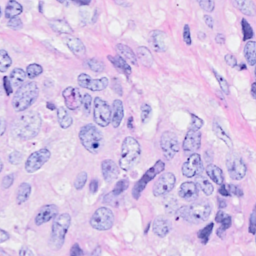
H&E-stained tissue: Breast